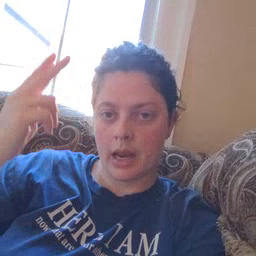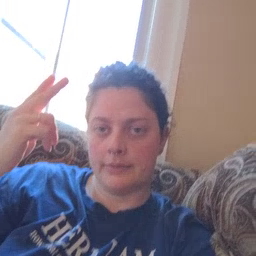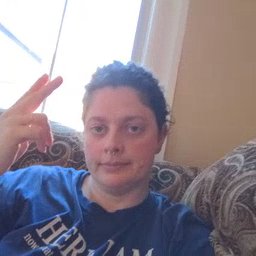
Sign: high